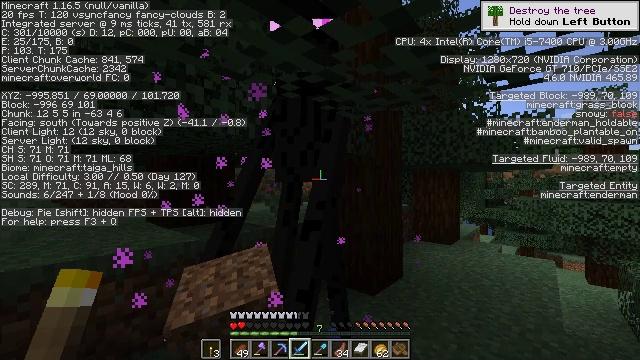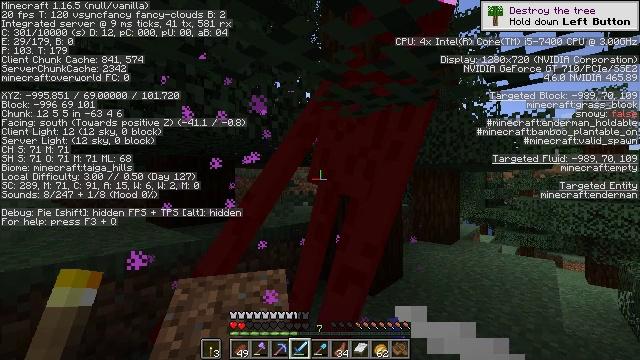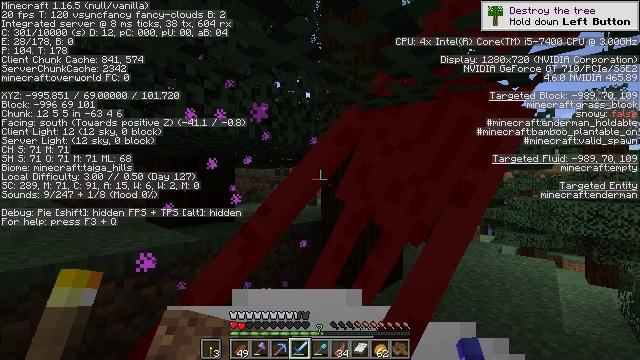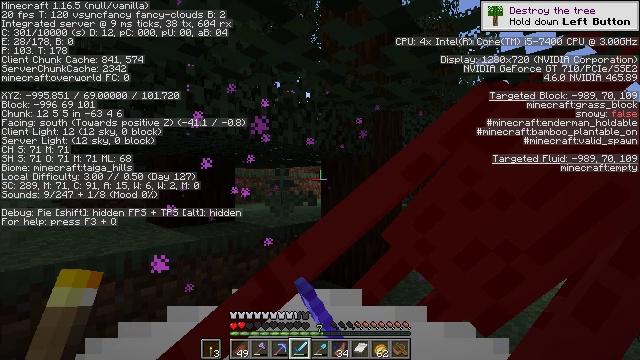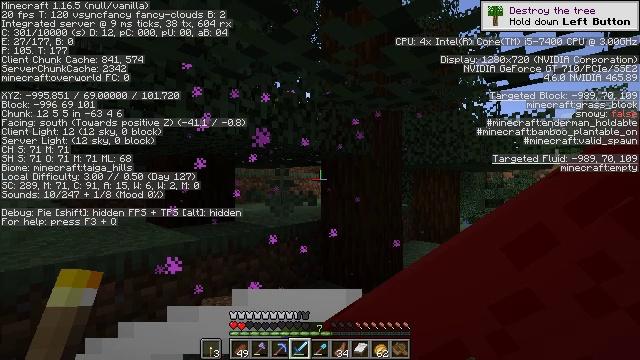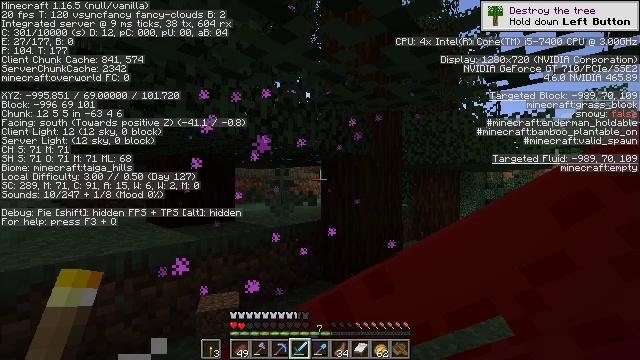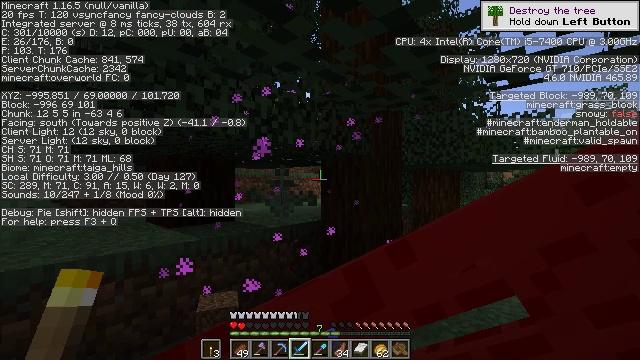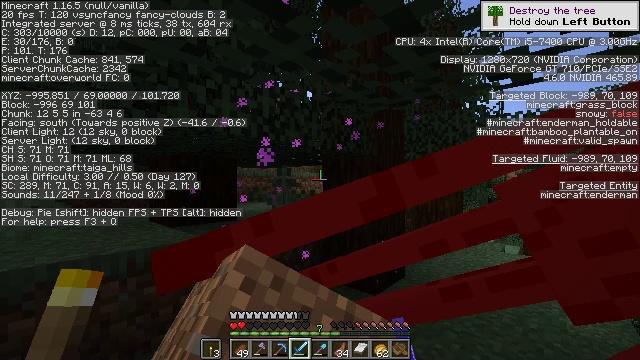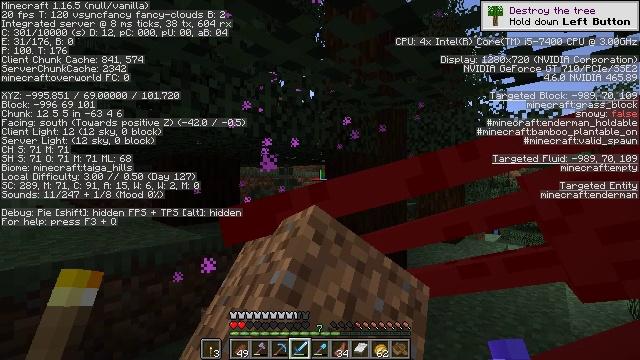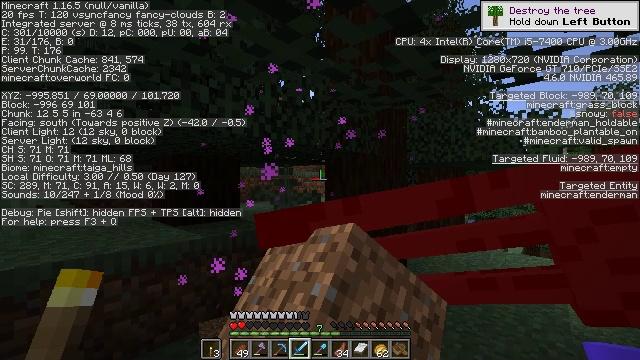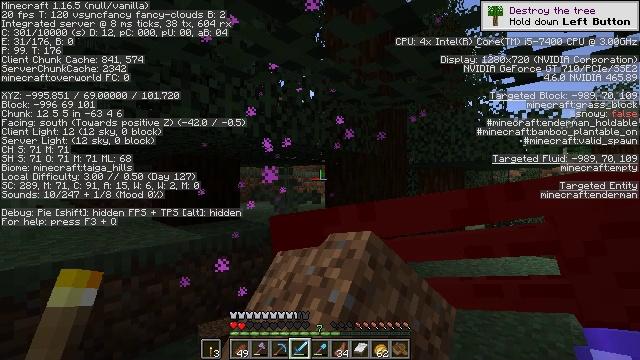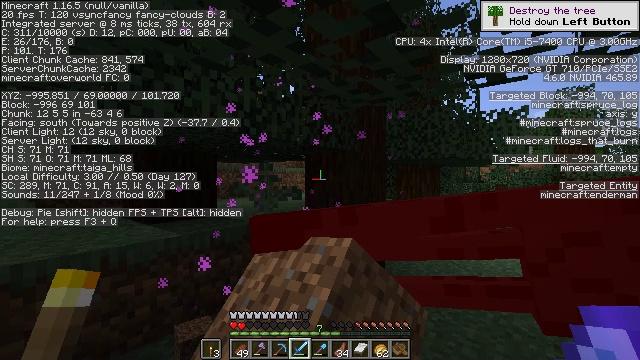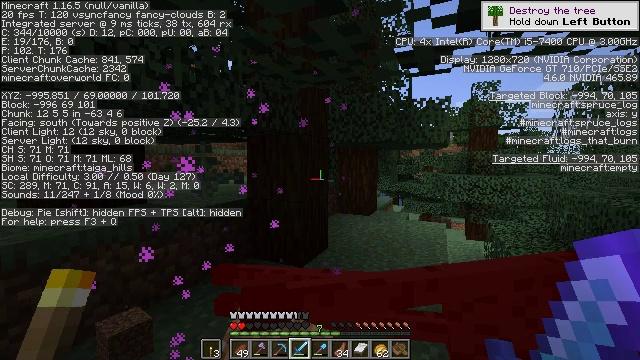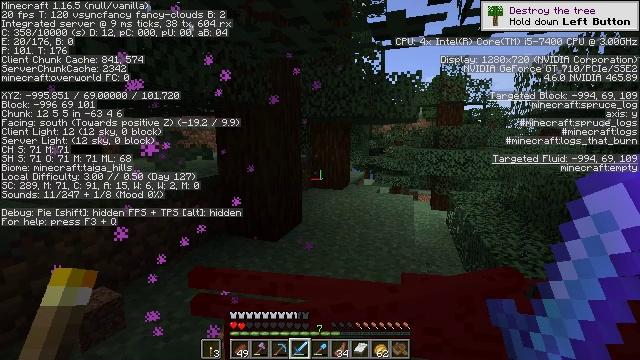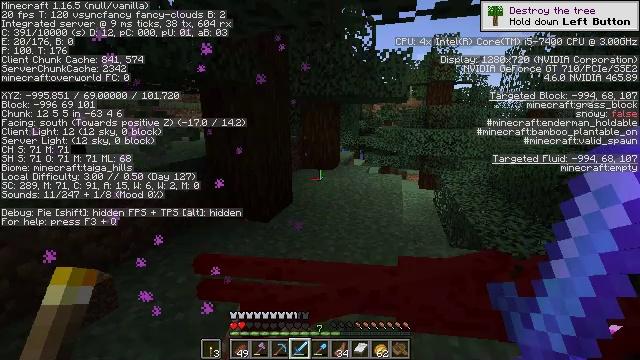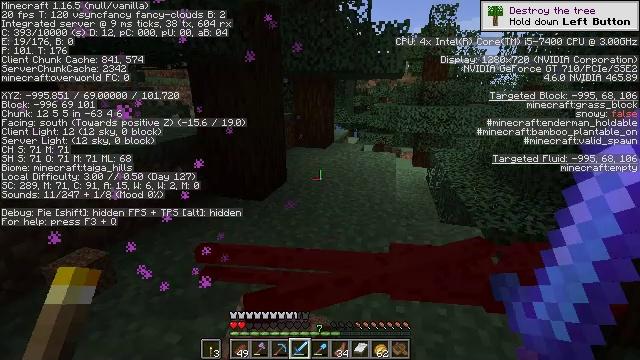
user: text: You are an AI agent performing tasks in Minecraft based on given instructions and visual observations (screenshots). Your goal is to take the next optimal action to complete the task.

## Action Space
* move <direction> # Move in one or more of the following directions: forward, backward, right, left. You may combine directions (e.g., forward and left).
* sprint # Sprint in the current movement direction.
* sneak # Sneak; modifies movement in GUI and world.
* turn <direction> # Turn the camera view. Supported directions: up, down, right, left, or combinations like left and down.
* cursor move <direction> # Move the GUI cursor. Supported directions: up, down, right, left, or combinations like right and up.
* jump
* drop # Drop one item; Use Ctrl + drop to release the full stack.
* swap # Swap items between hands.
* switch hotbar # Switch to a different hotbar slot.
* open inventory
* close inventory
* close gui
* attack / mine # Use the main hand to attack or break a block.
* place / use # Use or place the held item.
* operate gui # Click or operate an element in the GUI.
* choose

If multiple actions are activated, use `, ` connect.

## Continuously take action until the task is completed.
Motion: motion action
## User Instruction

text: Clear the sweet berry bush to collect the sweet berries.
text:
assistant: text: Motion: no_op
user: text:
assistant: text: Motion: attack / mine
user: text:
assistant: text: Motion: attack / mine
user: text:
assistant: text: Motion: attack / mine
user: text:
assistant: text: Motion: attack / mine
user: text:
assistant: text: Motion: no_op
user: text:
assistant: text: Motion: no_op
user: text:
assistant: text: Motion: no_op
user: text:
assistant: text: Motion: no_op
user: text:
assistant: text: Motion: no_op
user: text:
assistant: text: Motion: turn right
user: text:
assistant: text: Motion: turn right and down
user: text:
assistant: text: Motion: turn right and down
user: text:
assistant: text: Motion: turn right and down
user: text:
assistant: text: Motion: turn right and down
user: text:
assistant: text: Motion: turn right and down
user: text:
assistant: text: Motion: turn down
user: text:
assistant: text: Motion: turn down
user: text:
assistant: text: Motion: no_op
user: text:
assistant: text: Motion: no_op
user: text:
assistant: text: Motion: no_op
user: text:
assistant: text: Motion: turn left
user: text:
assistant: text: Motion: turn left
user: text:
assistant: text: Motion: no_op
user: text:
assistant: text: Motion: turn down
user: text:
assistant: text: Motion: no_op
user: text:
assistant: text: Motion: no_op
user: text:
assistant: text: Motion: no_op
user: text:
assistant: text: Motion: turn left and up
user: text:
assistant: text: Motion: turn left and up